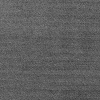
Atmospheric dust classification: dusty